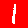
Digit: 1